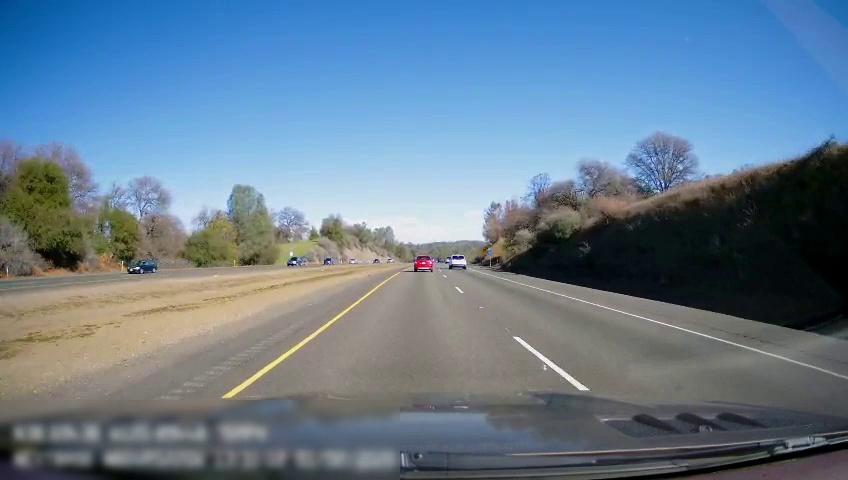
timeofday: Day
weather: Sunny
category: Drivable Space
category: Drivable Space
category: Vehicles | Car
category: Vehicles | SUV
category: Vehicles | Car
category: Vehicles | SUV
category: Vehicles | SUV
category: Lanes | Current Lane
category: Lanes | Current Lane
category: Lanes | Alternate Lane